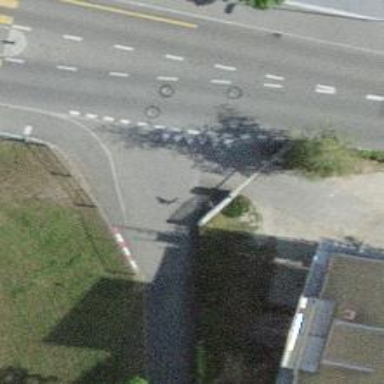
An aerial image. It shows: Unmarked crossing on footway.